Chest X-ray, AP view. Patient: 62 years old, sex F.
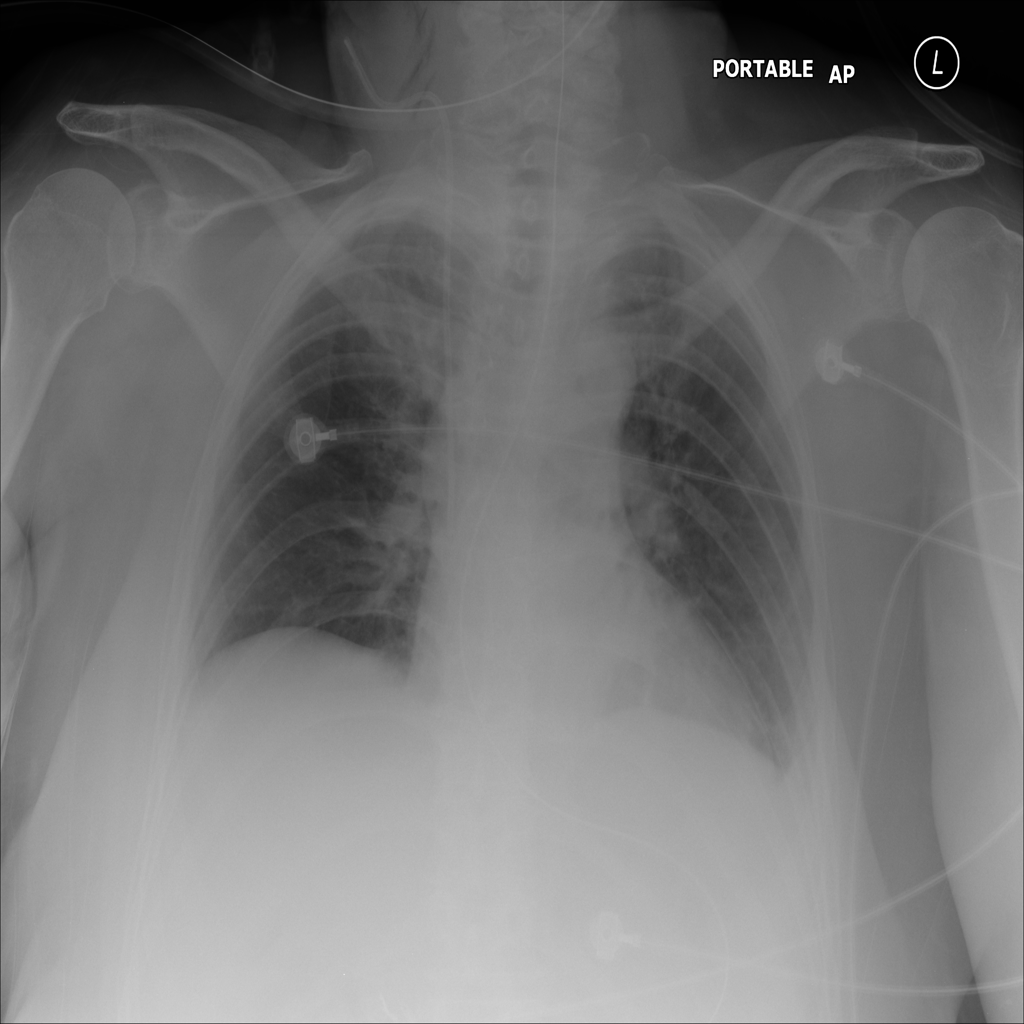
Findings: No Finding